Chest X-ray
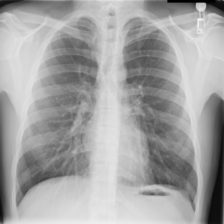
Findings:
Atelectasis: negative
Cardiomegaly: negative
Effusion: negative
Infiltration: negative
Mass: negative
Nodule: negative
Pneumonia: negative
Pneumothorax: negative
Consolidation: negative
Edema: negative
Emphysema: negative
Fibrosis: negative
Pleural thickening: negative
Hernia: negative